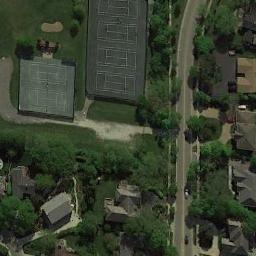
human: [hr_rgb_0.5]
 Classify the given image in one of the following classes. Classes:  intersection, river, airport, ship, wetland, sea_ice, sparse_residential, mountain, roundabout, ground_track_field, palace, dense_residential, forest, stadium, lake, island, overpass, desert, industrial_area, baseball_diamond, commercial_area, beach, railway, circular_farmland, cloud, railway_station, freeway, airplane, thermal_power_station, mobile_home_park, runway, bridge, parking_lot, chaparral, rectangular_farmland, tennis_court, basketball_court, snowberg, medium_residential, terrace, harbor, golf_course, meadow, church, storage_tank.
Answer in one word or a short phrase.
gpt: tennis_court